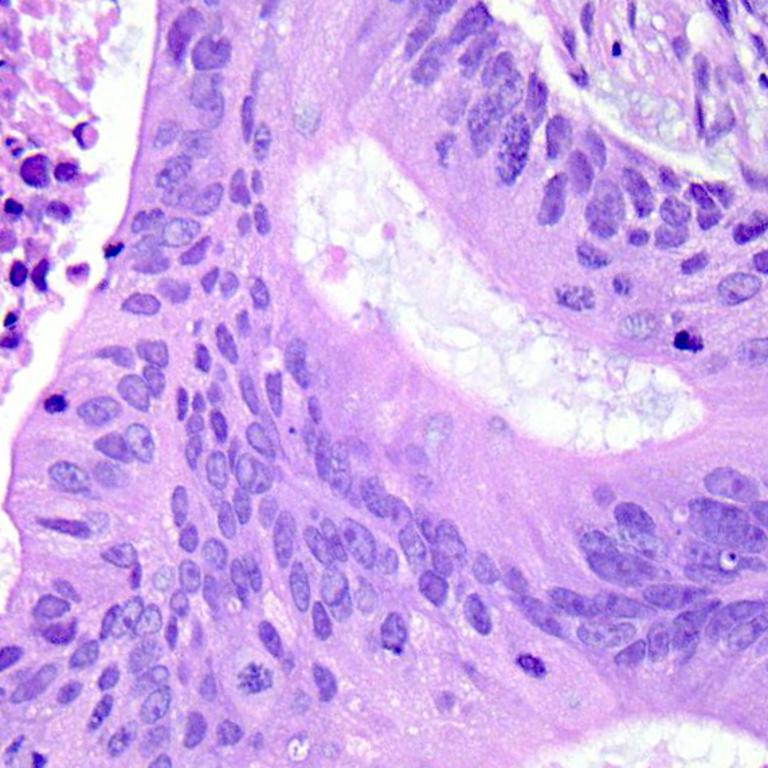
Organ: colon
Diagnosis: adenocarcinomas